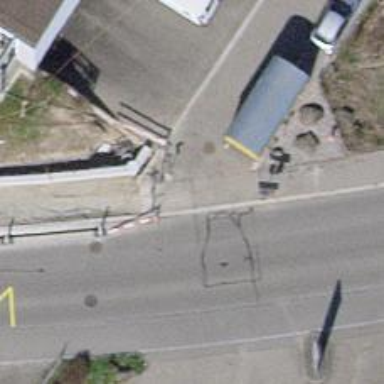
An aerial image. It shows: Bollard.